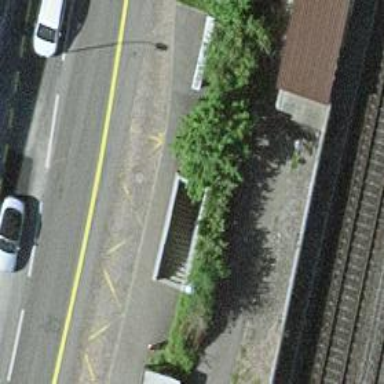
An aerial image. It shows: Footway on asphalt surface passing through tunnel.